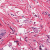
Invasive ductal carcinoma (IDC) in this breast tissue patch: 0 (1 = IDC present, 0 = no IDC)